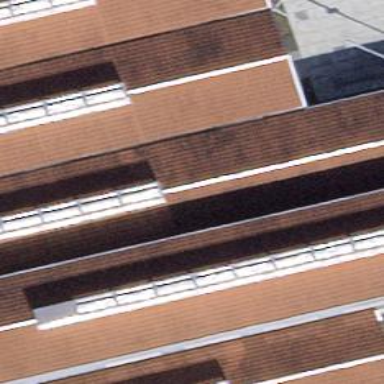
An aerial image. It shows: Building with gabled roof.